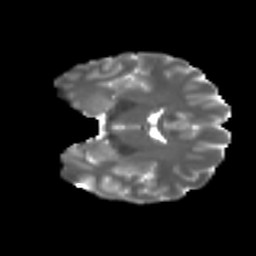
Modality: T2w
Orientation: coronal
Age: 22
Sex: male
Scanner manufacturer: ge
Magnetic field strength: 3 T
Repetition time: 7.8 s
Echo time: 0.0606 s